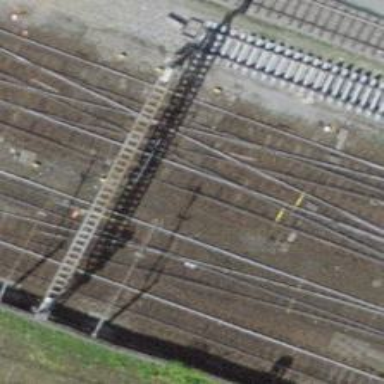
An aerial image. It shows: Single-track electrified railway siding with contact lines. The voltage for this railway line is 3000 to 15000 volts.